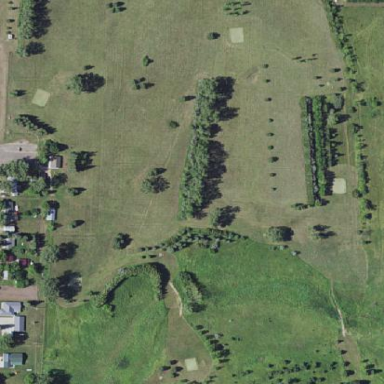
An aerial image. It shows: Golf course.